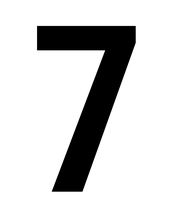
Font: Roboto_Condensed_SemiBold